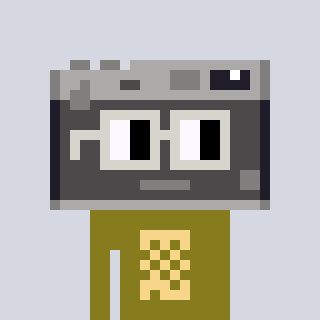
a pixel art character with square light gray glasses, a camera-shaped head and a gunk-colored body on a cool background